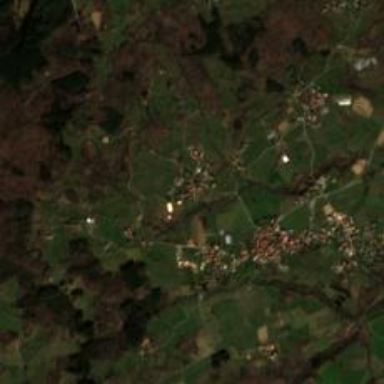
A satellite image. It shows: Small hamlet.